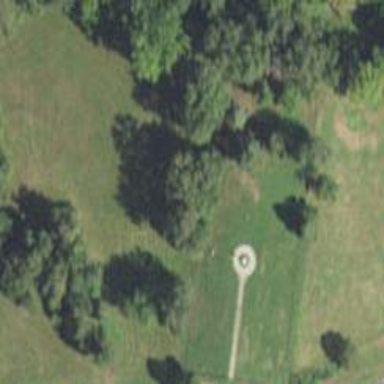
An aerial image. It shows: Historic monument.